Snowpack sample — Loveland Pass, Silver Plume, Colorado, USA (2/11/26, 12:00 PM MST)
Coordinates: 39.663, -105.886
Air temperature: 35 °F
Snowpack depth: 82 cm
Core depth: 30 cm
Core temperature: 28.4 °F
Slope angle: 13°, slope face: 12°
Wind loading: high
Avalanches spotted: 1
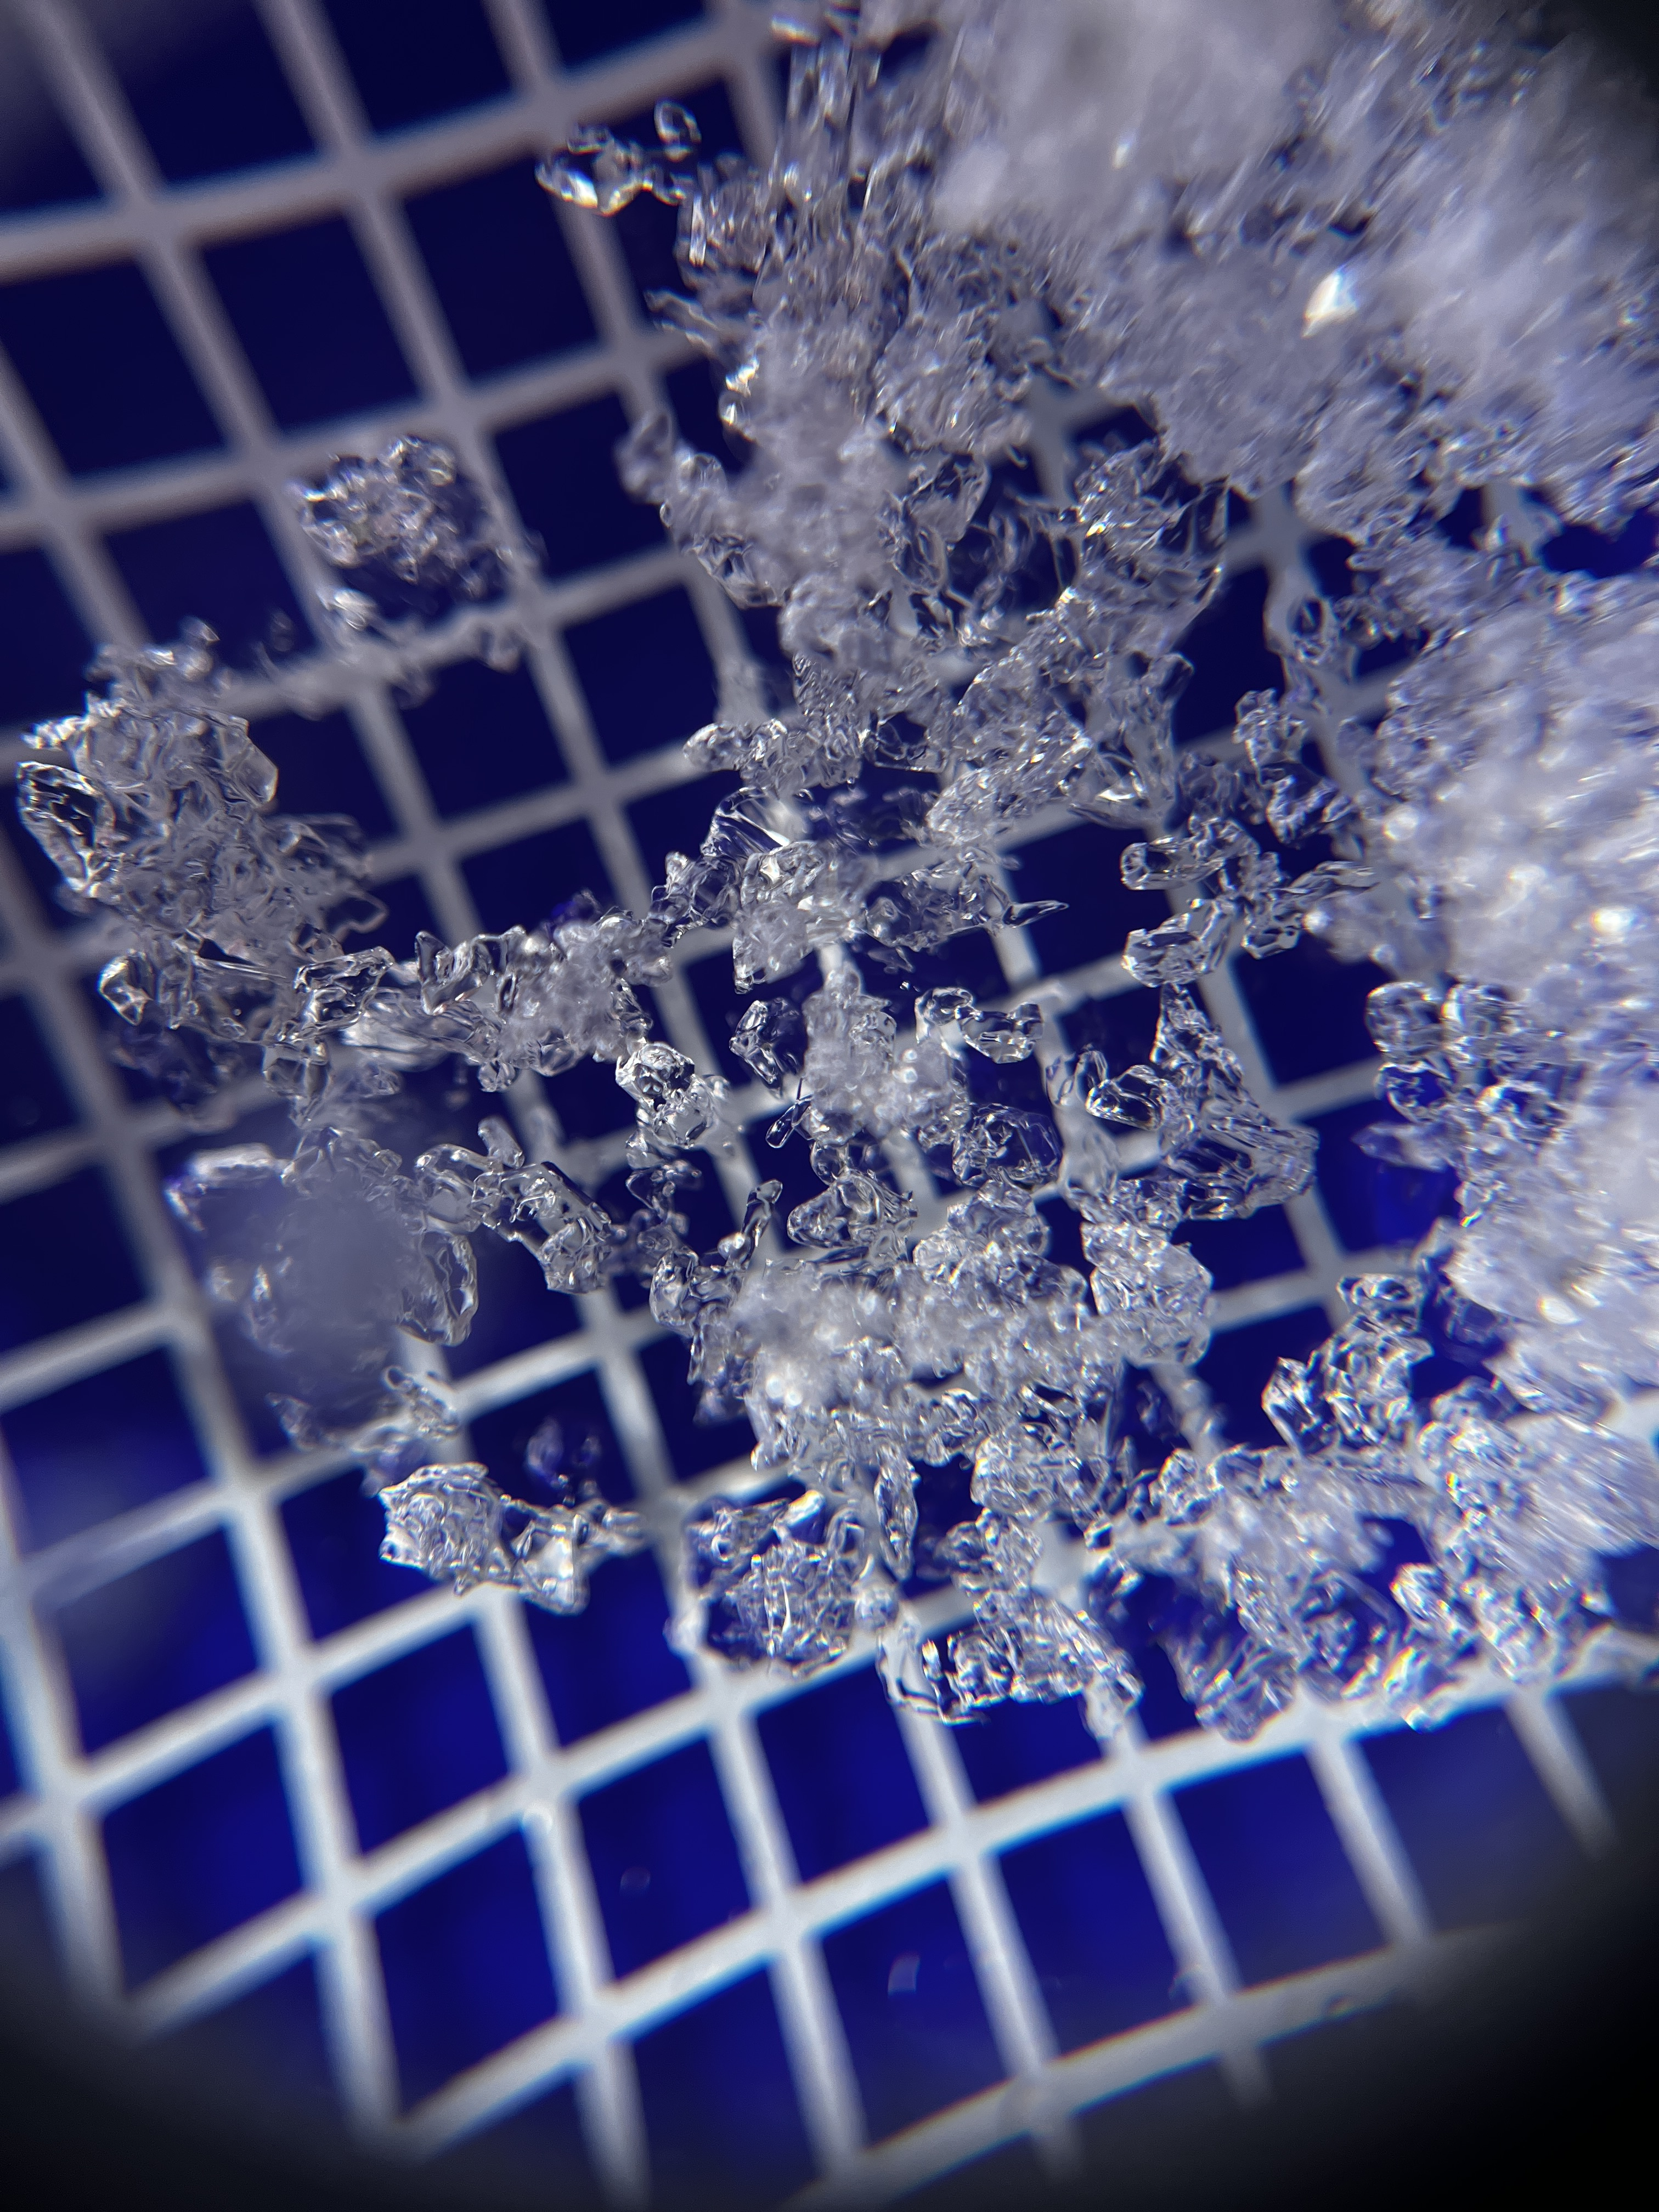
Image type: magnified_profile
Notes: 1 small avalanche spotted on the north side of the bowl, lots of wind loading